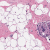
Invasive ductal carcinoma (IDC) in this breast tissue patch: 0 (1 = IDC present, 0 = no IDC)